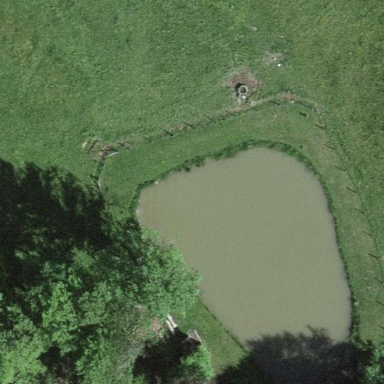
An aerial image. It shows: Serene pond surrounded by nature.